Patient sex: M
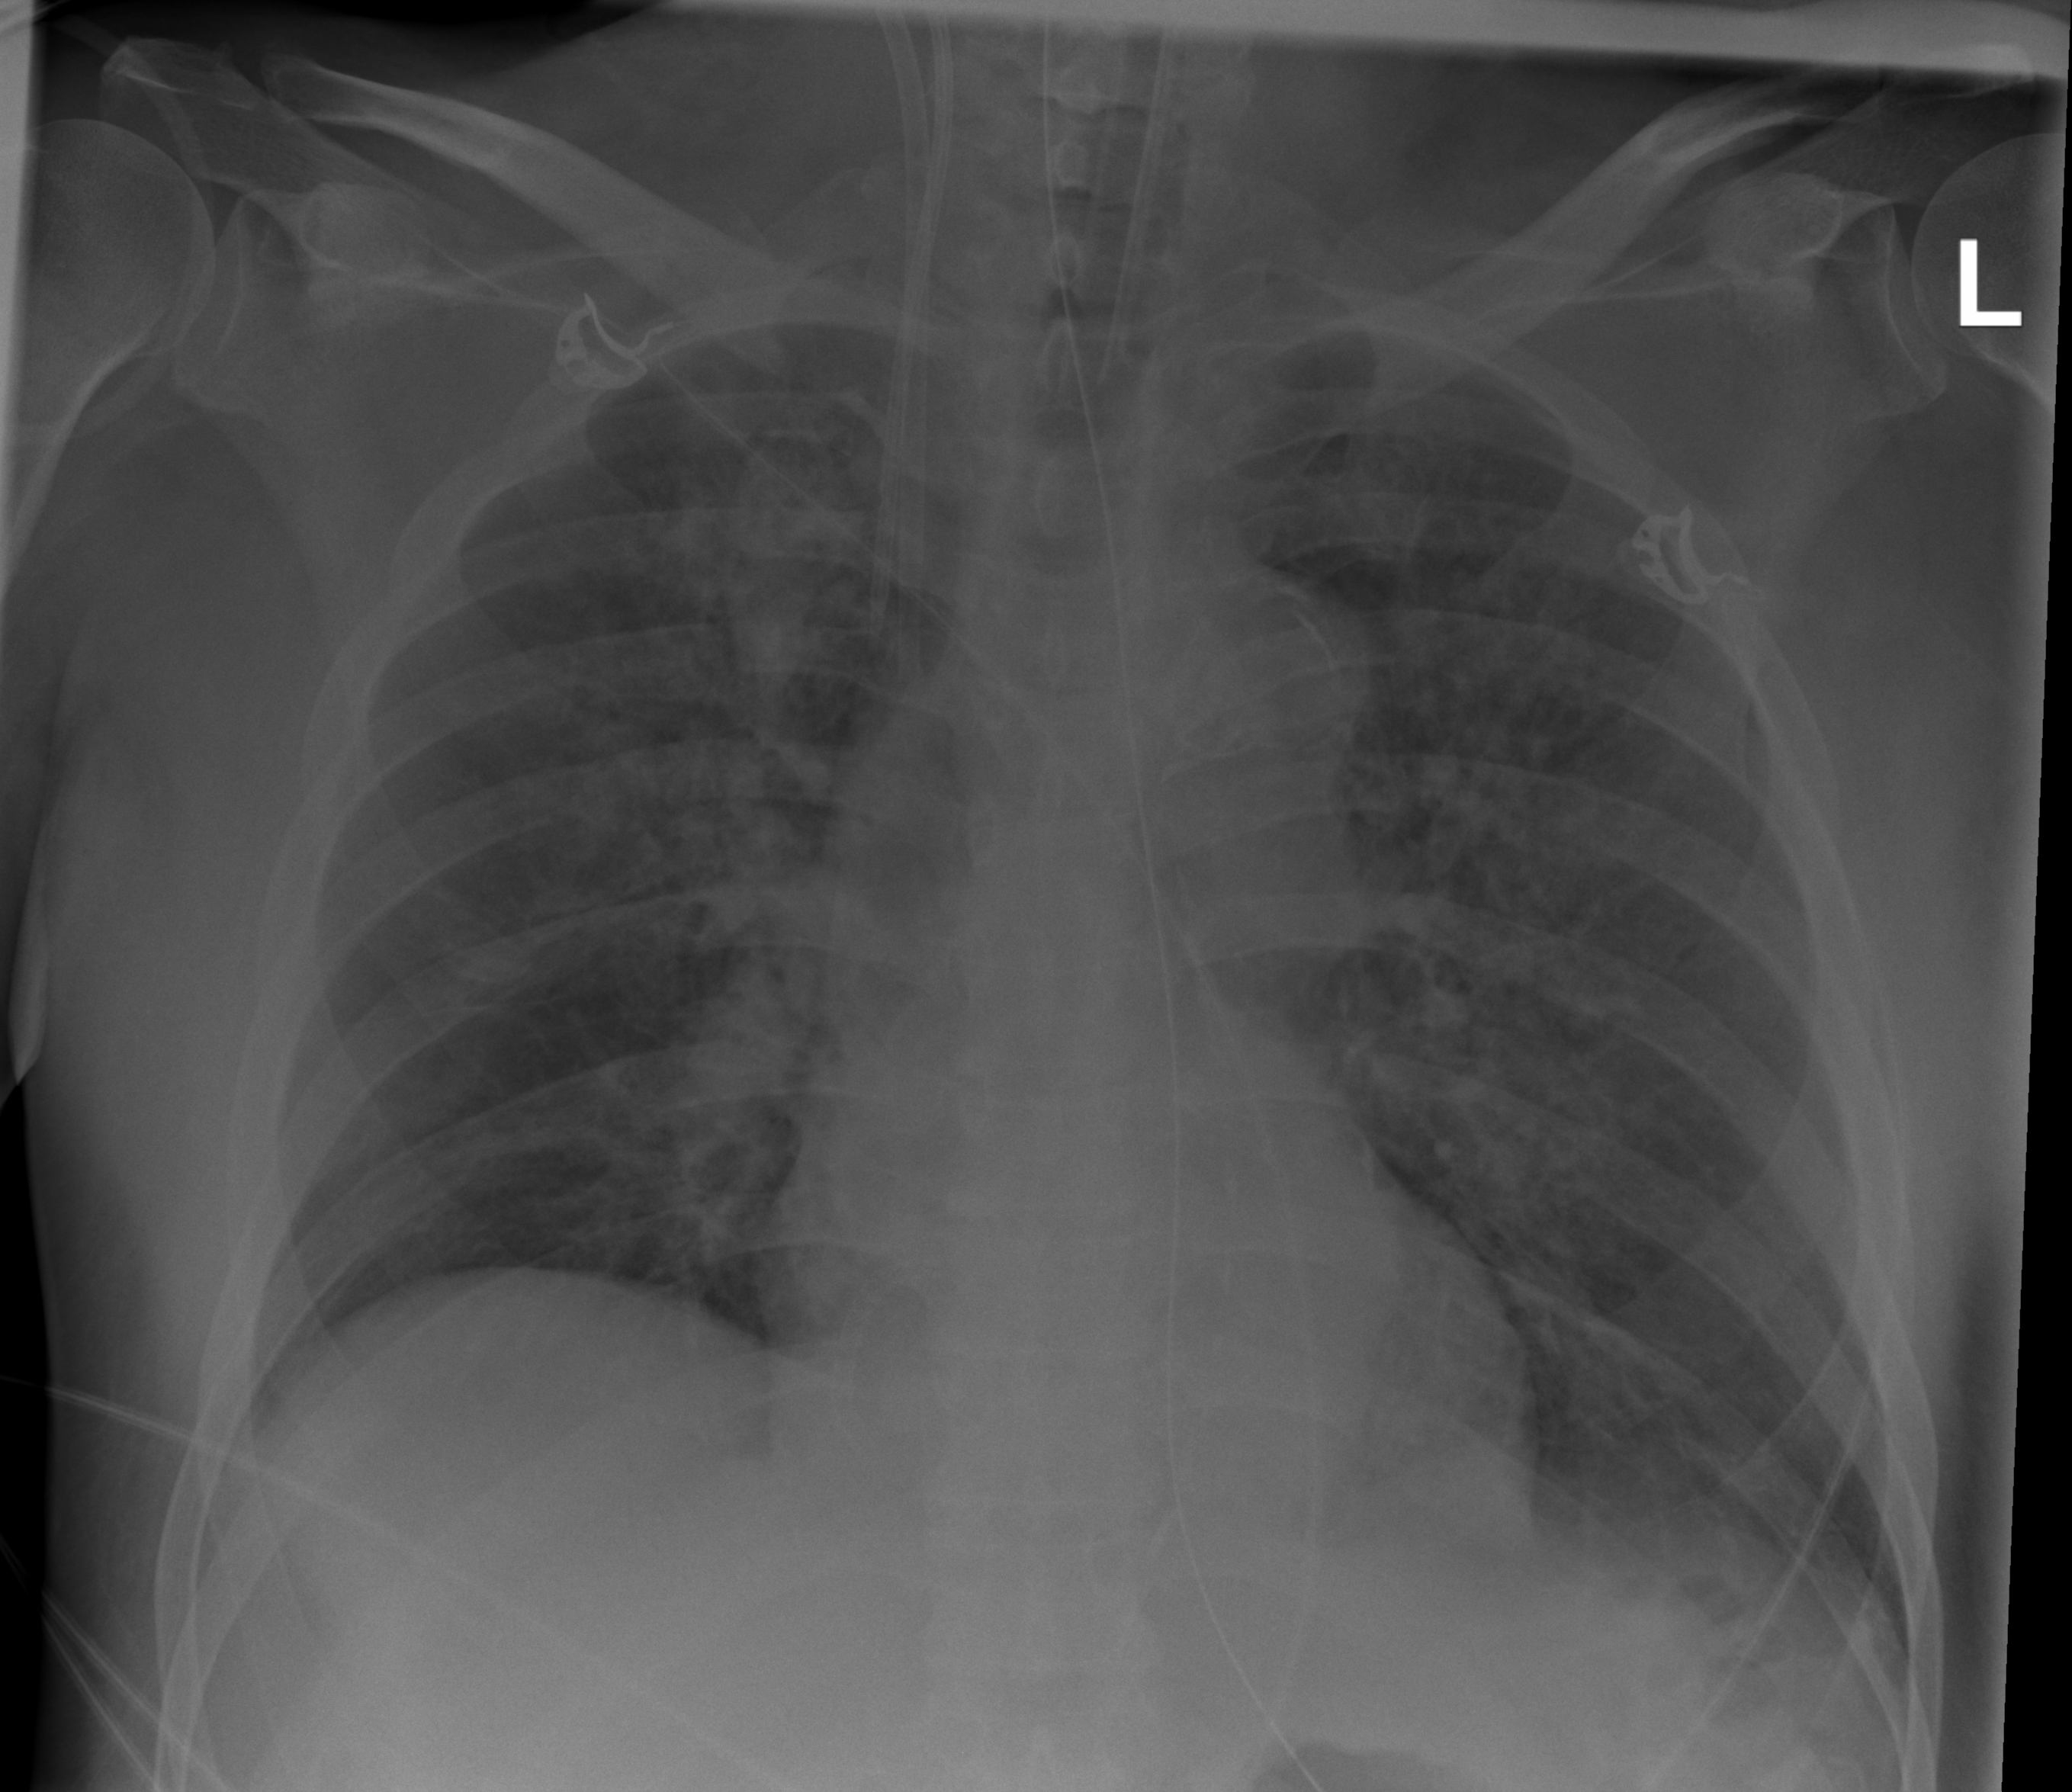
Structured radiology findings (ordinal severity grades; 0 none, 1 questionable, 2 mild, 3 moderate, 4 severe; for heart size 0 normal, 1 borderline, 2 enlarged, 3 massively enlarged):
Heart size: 0
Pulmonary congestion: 3
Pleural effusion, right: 0
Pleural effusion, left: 2
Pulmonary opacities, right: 3
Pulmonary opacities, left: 3
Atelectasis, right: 2
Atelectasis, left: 2